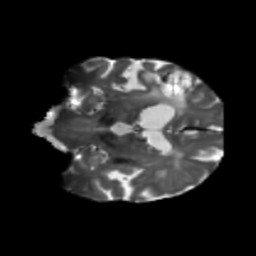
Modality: T2w
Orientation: coronal
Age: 69
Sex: male
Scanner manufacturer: siemens
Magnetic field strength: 3 T
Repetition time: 5.25 s
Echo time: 0.08 s